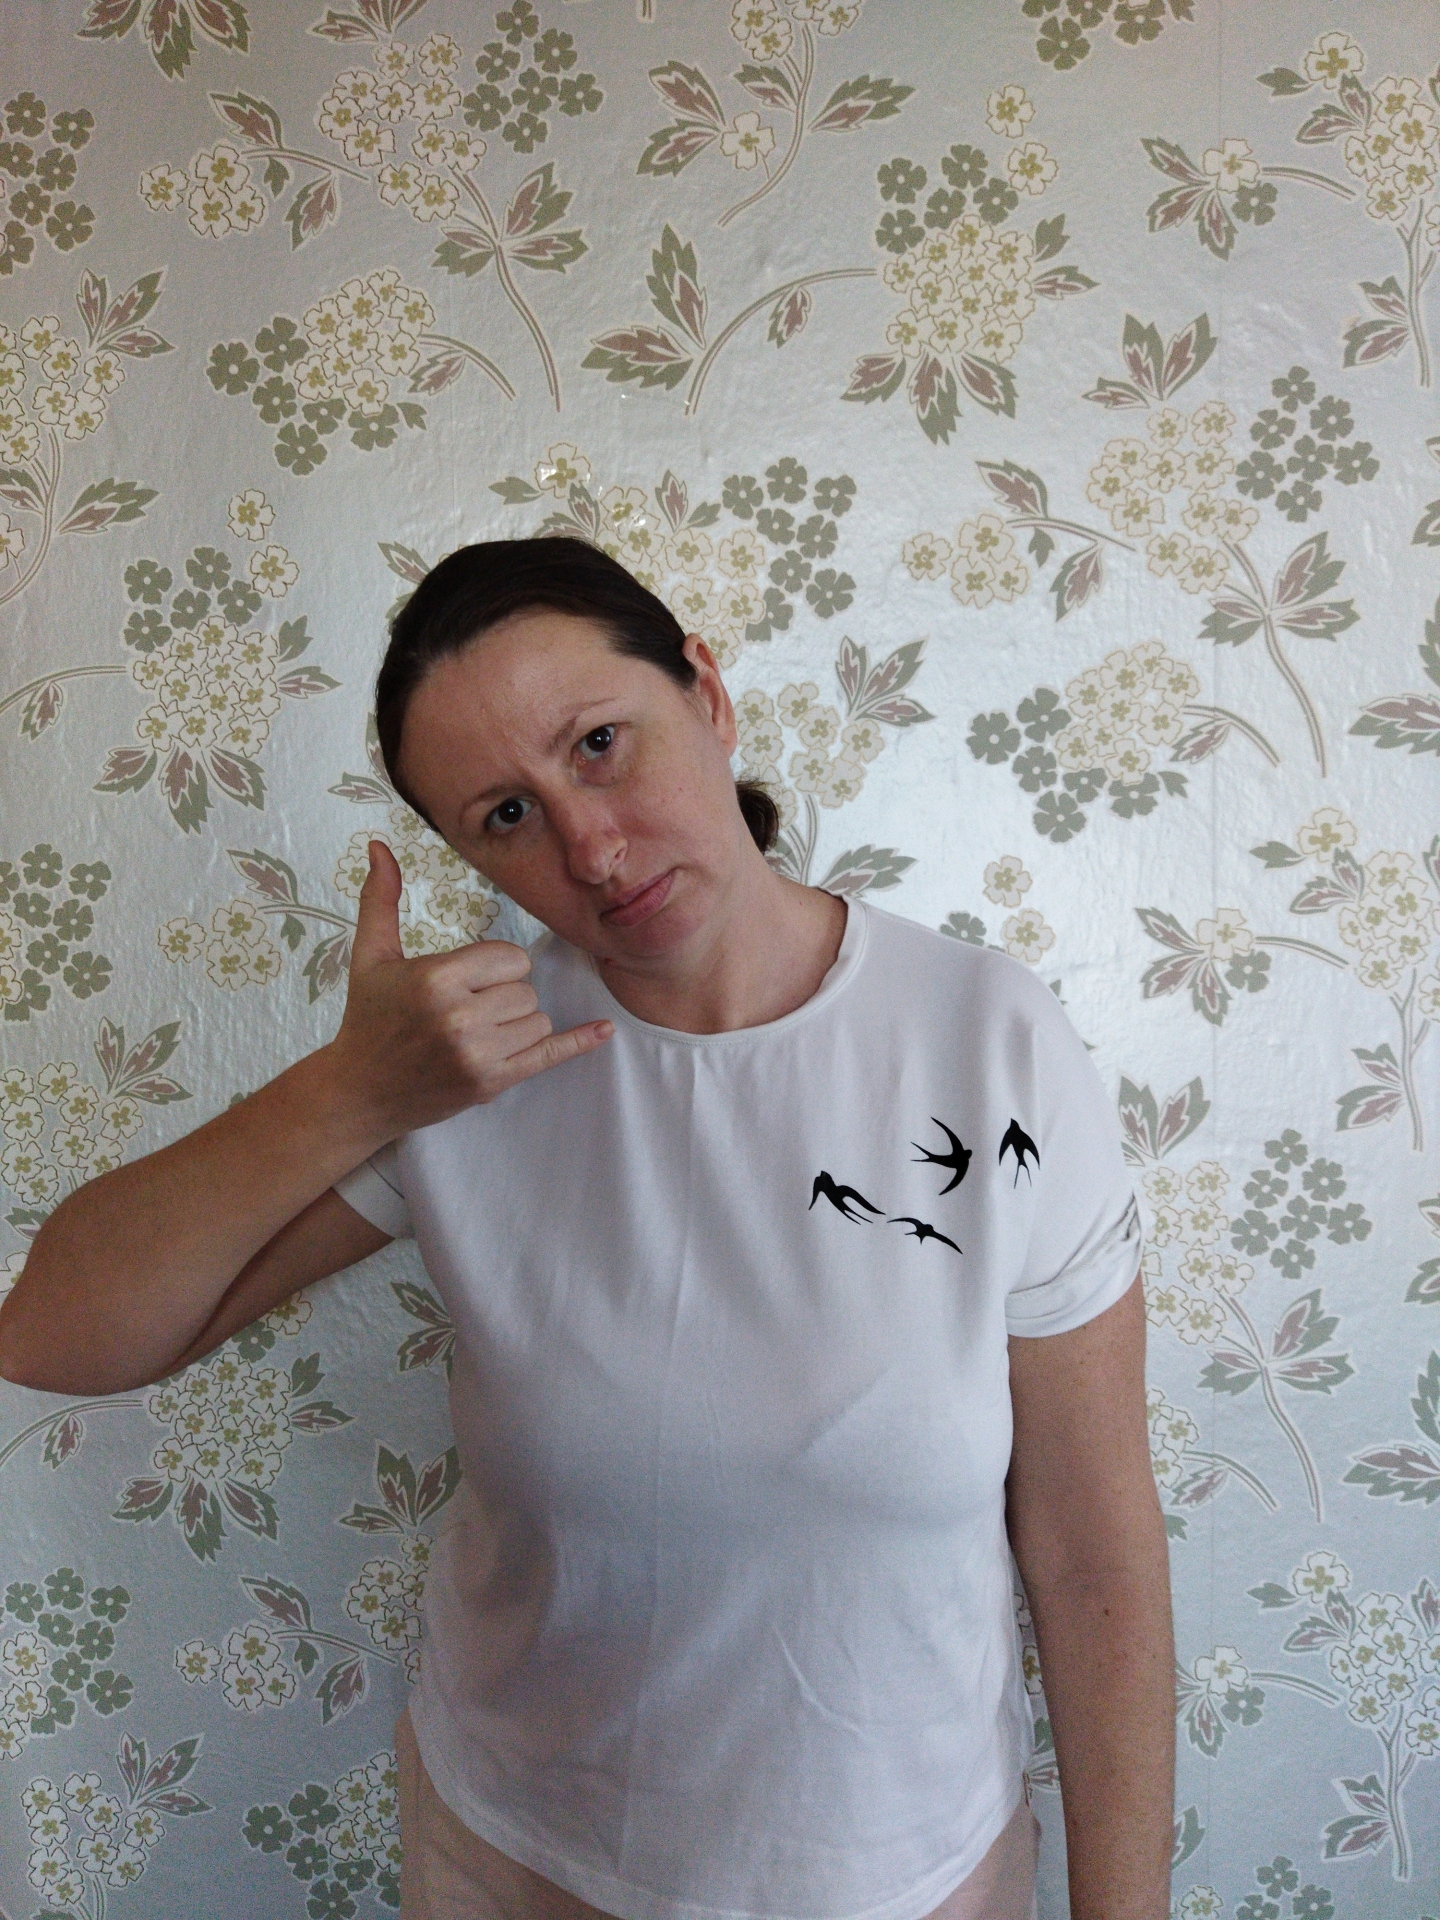
Label: clear